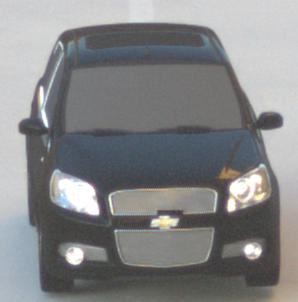
Make: Chevrolet
Model: Aveo 1.2
Detailed model: Aveo
Model produced from: 2008/06
Model produced until: 2011/01
Doors: 3
Color: black
Road condition: dry road
Daytime: sunrise or sunset
Contrast: medium contrast